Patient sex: M
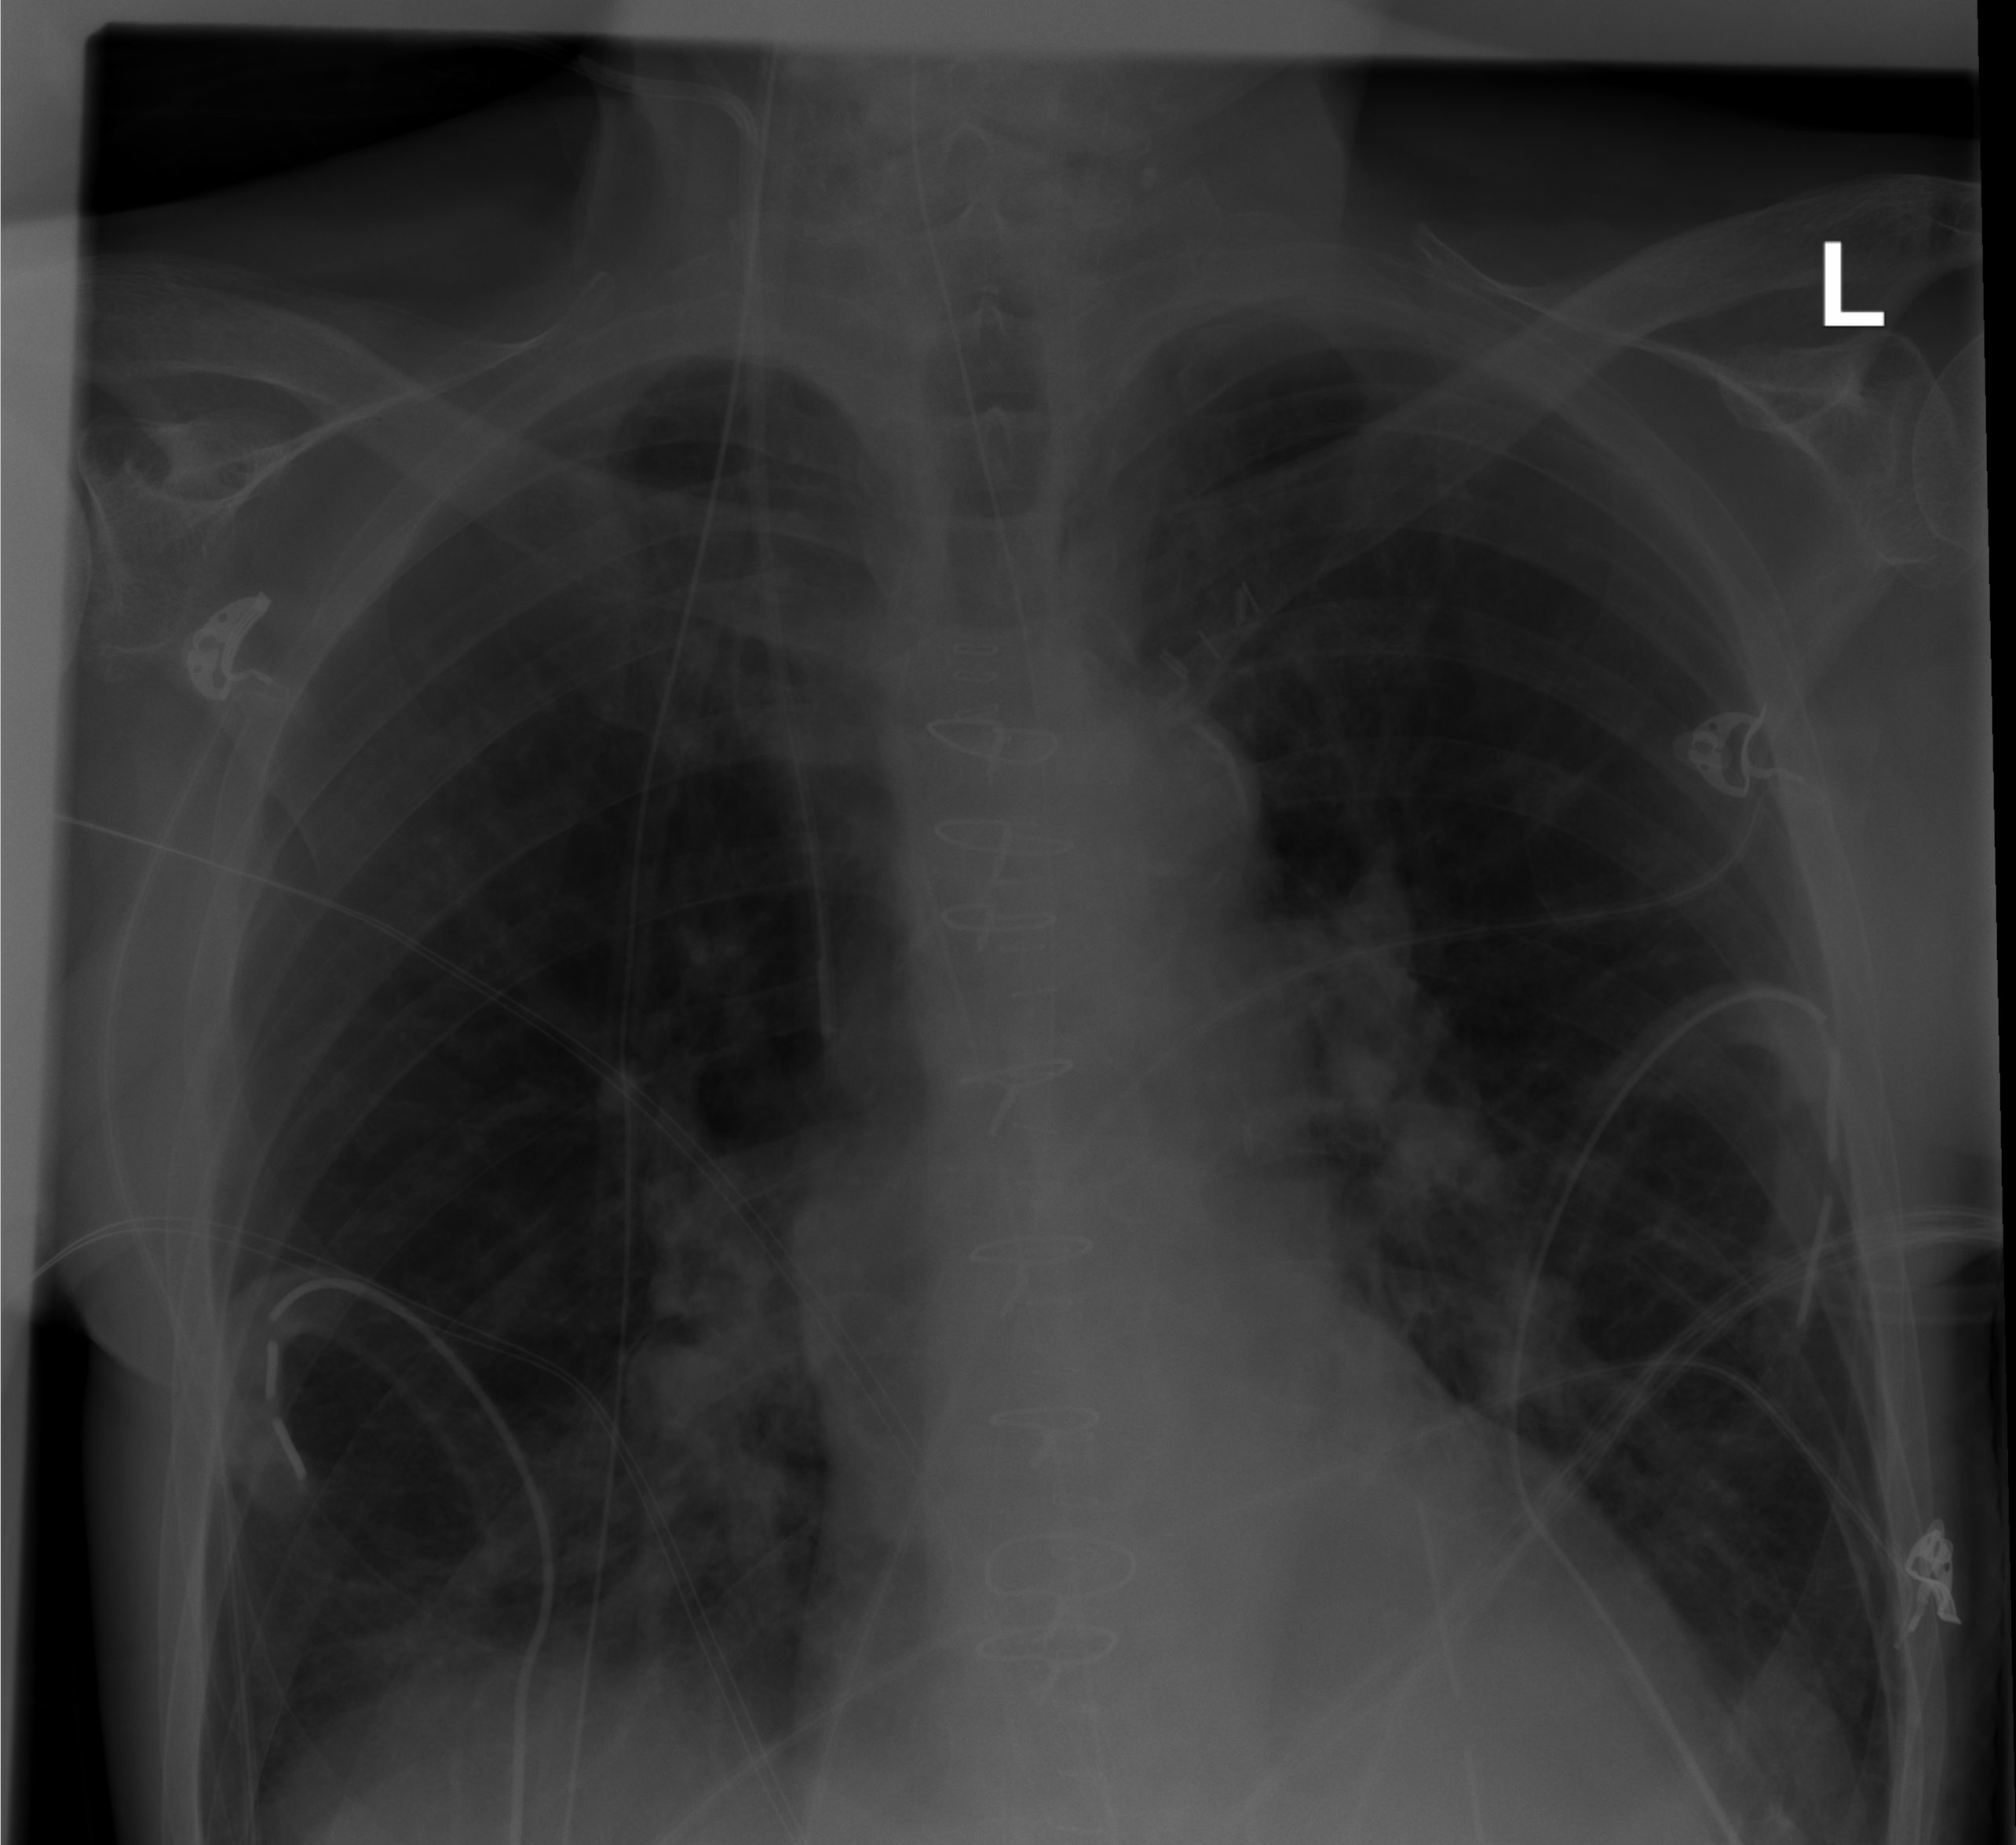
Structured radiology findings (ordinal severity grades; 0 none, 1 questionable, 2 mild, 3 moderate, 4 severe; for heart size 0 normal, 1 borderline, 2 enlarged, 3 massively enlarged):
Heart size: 0
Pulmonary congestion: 0
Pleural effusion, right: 0
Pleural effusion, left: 0
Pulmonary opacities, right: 2
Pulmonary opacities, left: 0
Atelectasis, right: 1
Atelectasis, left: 1